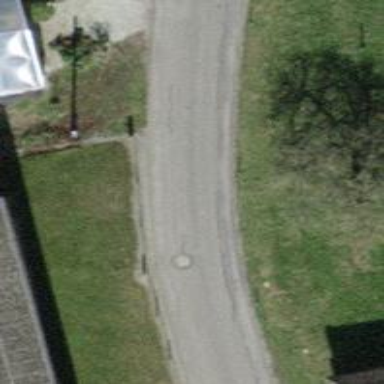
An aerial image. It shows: Unclassified road.